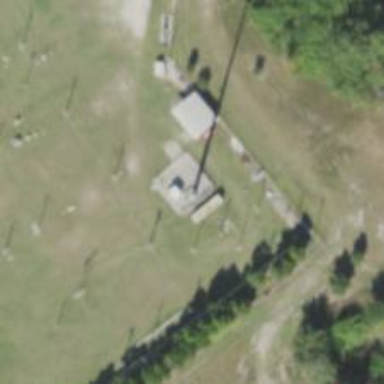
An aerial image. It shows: Mast tower used for communication.